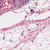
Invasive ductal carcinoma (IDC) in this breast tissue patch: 0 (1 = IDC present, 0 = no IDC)